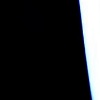
Label: space